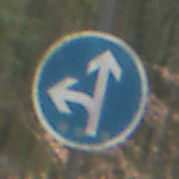
Verkehrszeichen: VorgeschriebeneFahrtrichtungGeradeausOderLinks
Umgebung: Outdoor, Nature
Tageszeit: Midday
Wetter: Overcast
Licht: Natural
Jahreszeit: NotSpecified
Kontrast: LowContrast